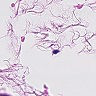
Metastatic tissue present: no